Question: I've ArrayList Collection carry the values properly , but the problem when i rendered it in tag the rows become all same value like in the picture.

'''
<h:dataTable value="#{contactController.contacts }" var="contact"
rowClasses="oddRow, evenRow" styleClass="contactTable"
headerClass="headerTable" columnClasses="normal,centered"
rendered="#{not empty contactController.contacts }">
<h:column>
<f:facet name="header">
<h:column>
<h:outputText value="Name" />
</h:column>
</f:facet>
<h:outputText
value="#{contactController.contact.firstName }#{ contactController.contact.secondName }" />
</h:column>
<h:column>
<f:facet name="header">
<h:column>
<h:outputText value="Action" />
</h:column>
</f:facet>
<h:panelGrid columns="2">
<h:commandLink value="remove"
action="#{contactController.remove }">
<f:setPropertyActionListener value="#{contact }"
target="#{contactController.selectedContact }" />
</h:commandLink>
<h:commandLink value="edit" action="#{contactController.read}">
<f:setPropertyActionListener value="#{contact }"
target="#{contactController.selectedContact }" />
</h:commandLink>
</h:panelGrid>
</h:column>
</h:dataTable>
'''
Any suggestion? .
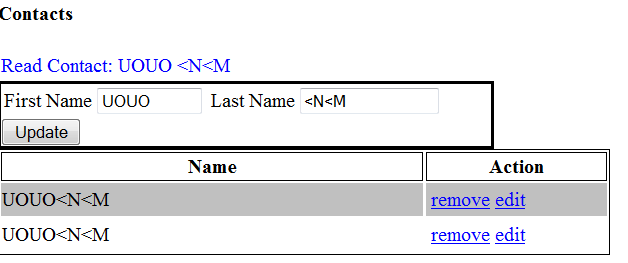
Answer: I think there are two problems with your code.
First you don't need the bean's name in your columns. Simply use the content of the 'var' attribute (in your case "contact" and not "contactController.contact")
Second: The 'h:column' inside 'f:facet' is not correct. Put the 'h:outputText' directly into 'f:facet'.
Change your first column this way:
'''
<h:column>
<f:facet name="header">
<h:outputText value="Name" />
</f:facet>
<h:outputText value="#{contact.firstName} #{contact.secondName }" />
</h:column>
'''